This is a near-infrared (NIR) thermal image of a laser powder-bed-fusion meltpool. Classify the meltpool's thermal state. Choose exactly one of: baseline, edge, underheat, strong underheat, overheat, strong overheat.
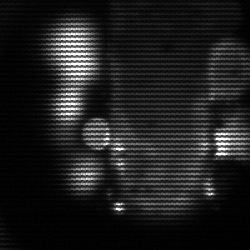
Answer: strong underheat